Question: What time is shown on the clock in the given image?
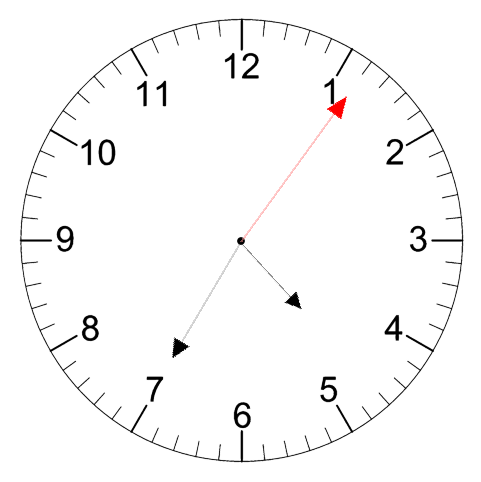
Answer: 04:35:06